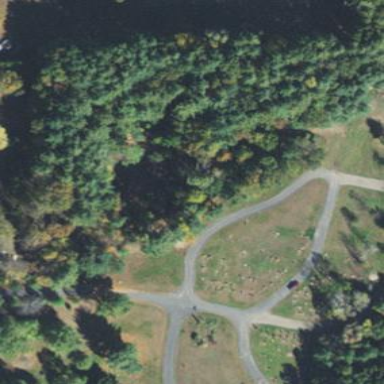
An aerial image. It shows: Cemetery with historical significance.